Question: I made some changes to our sites httpd.conf file and possibly some other things in the past when I was tinkering with node.js and trying to set it up on our server.
Our server crashes every now and then and I haven't been able to figure out the problem, but I only just realised that it's probably being caused by something that I did while tinkering with node.js.
Here is a screenshot of our problem:

Any ideas why this is happening? I have tried resetting the httpd.conf file in the Apache directory using the /scripts/rebuildhttpdconf fix but it didn't seem to help.
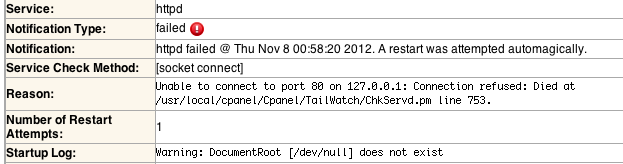
Answer: After a chat with @Sneaksta and digging around in the error_log we found following error message:
'''
[Thu Nov 08 12:22:24 2012] [emerg] (43)Identifier removed: couldn't grab the accept mutex
'''
According to a blog post over at <URL>:
'''
AcceptMutex posixsem
'''